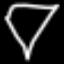
Label: diamond